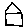
Label: house